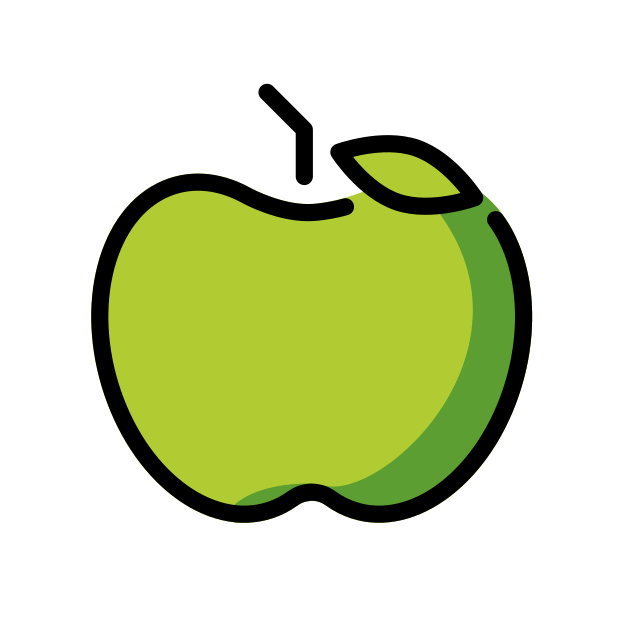
Emoji: 🍏
Name: green apple
Unicode: 0x1f34f